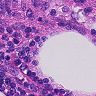
Metastatic tissue present: no